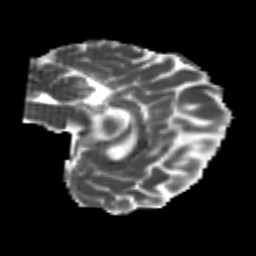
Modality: MD
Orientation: sagittal
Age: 21
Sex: female
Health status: healthy
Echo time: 0.074 s